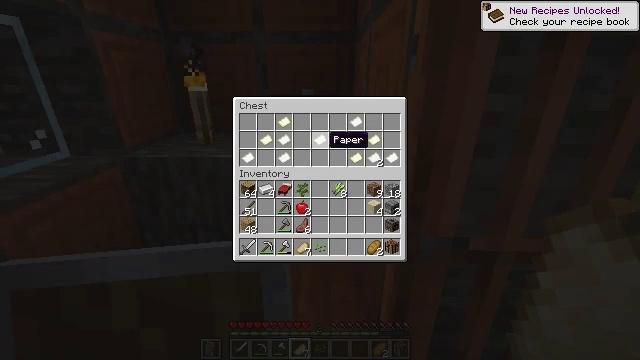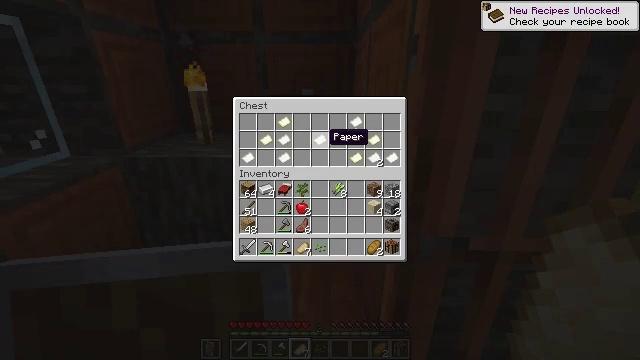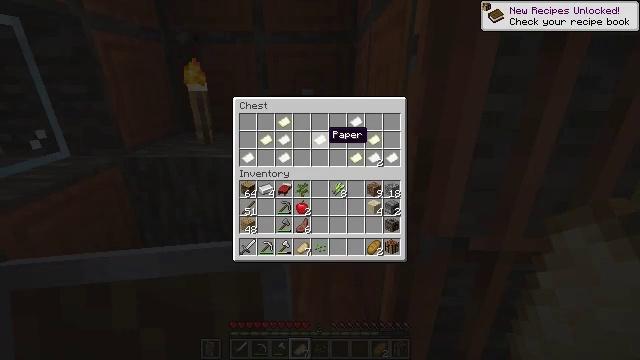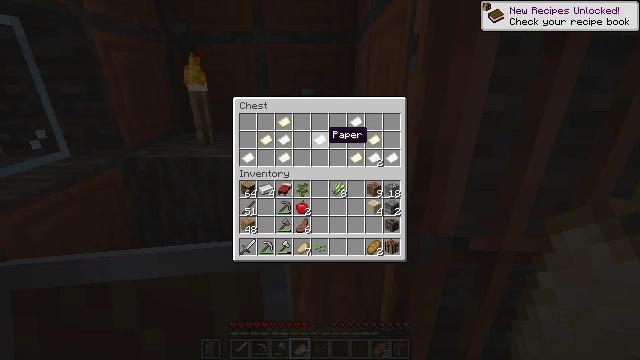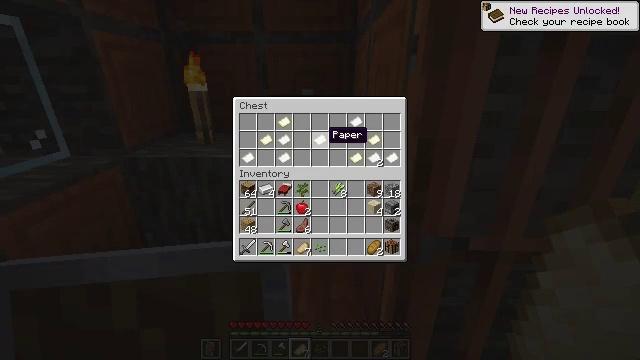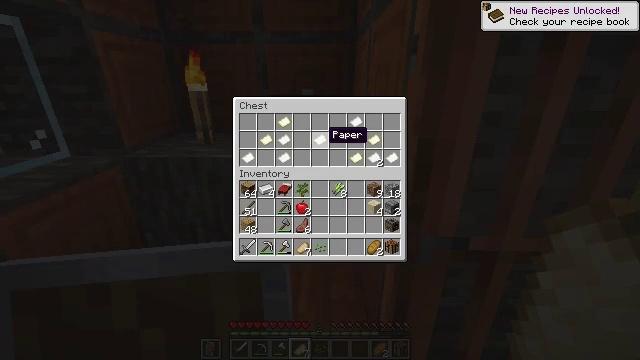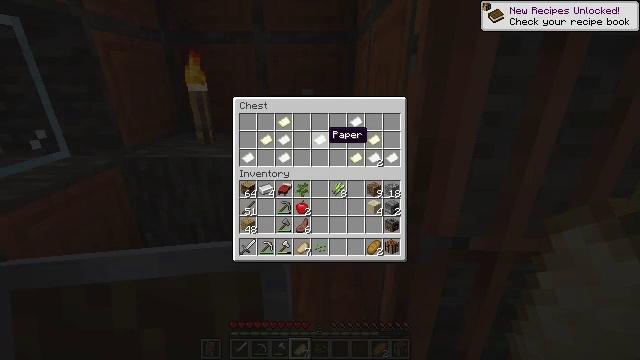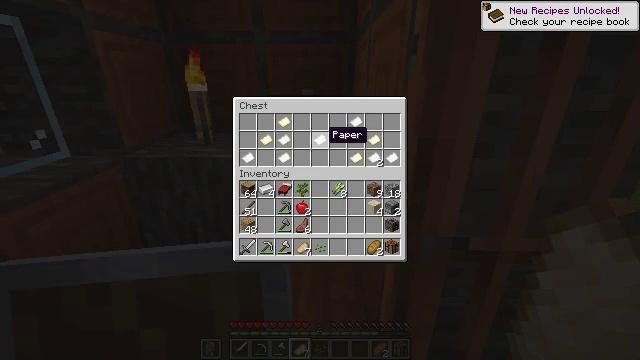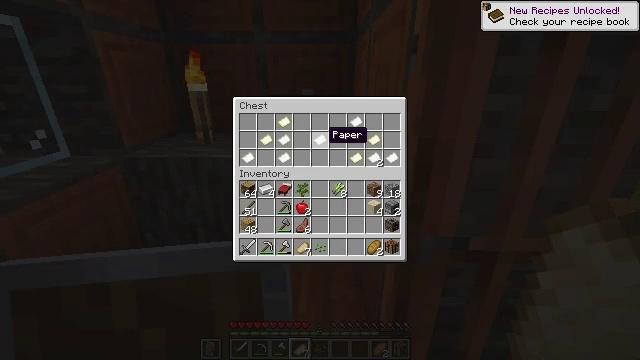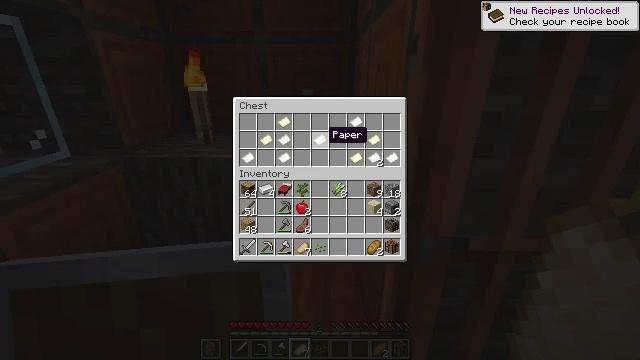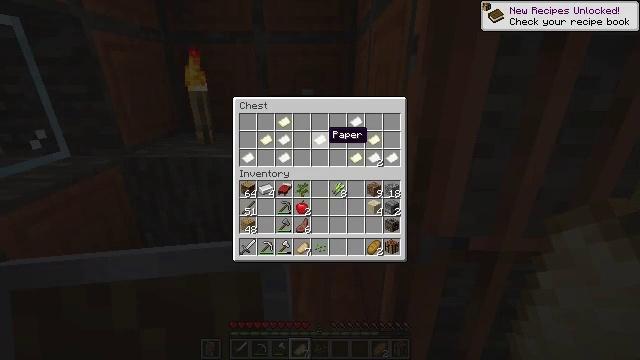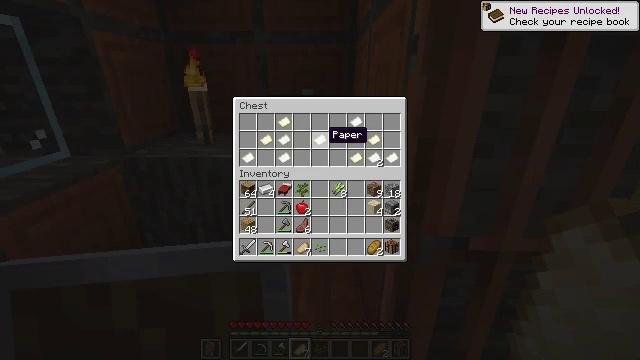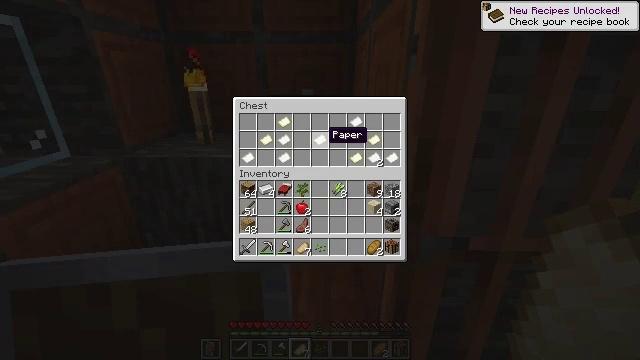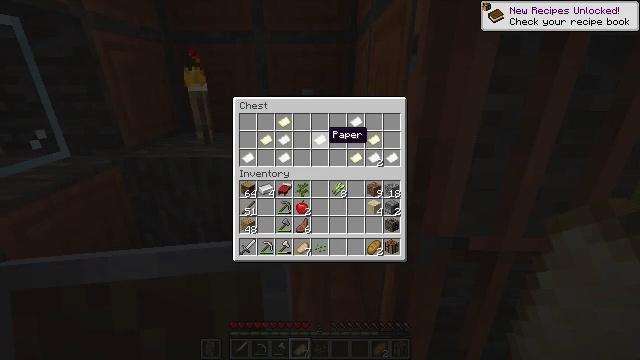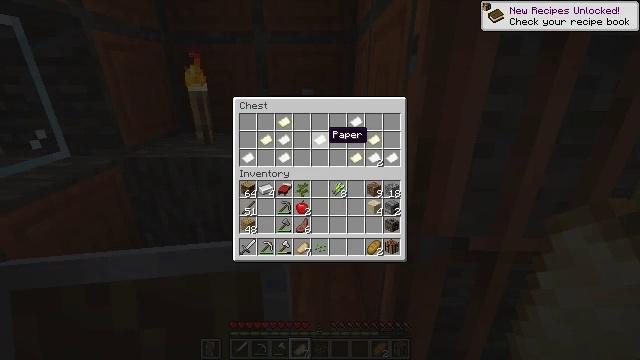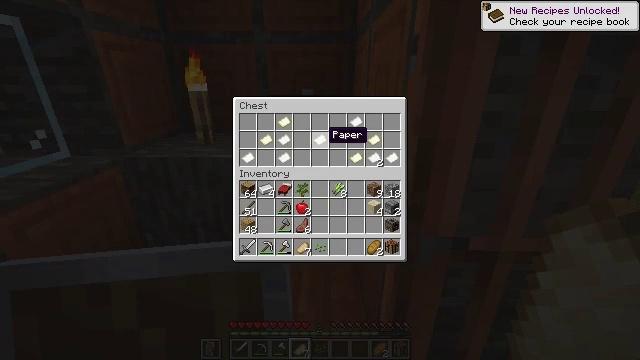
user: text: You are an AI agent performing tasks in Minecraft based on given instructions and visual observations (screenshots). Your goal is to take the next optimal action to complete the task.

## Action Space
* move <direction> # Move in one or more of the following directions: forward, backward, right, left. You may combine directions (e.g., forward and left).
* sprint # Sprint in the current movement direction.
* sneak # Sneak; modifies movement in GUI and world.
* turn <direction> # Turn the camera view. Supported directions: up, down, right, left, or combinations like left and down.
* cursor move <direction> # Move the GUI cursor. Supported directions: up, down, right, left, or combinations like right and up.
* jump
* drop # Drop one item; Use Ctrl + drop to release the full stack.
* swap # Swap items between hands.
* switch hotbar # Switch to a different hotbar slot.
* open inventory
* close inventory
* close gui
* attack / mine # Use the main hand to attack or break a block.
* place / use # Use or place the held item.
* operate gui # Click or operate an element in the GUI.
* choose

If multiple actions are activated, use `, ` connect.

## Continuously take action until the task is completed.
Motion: motion action
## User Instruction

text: Mine the bookshelf to gather resources.
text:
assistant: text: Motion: sneak
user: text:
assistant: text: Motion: sneak
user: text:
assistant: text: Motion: sneak
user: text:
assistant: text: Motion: sneak
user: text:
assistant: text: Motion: sneak
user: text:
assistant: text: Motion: sneak
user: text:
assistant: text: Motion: sneak
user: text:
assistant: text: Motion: sneak
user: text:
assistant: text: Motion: sneak
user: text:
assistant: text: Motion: no_op
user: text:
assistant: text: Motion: no_op
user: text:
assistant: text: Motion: no_op
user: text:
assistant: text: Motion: no_op
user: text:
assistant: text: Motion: no_op
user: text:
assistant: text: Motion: no_op
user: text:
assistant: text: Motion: no_op
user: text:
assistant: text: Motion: no_op
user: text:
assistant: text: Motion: no_op
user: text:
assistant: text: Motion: no_op
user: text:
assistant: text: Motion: no_op
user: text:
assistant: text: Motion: no_op
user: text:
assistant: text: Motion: no_op
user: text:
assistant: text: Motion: no_op
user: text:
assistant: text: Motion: sneak
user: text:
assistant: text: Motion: sneak
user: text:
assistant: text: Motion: sneak, operate gui
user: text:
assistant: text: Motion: sneak, operate gui
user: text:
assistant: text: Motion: sneak
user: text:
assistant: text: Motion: sneak, cursor move left
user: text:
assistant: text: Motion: sneak, cursor move left